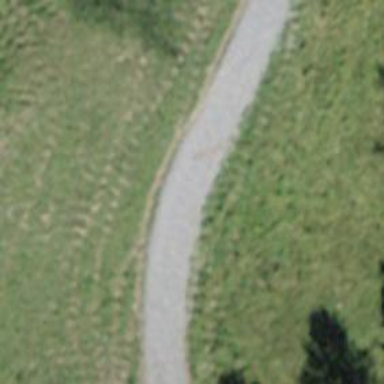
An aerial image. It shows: Gravel track with grade 2 tracktype.